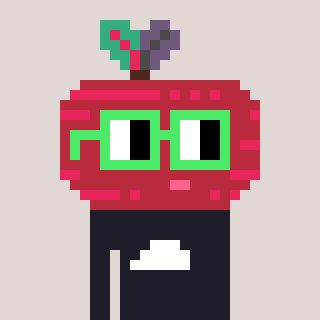
a pixel art character with square light green glasses, a beet-shaped head and a grayscale-colored body on a warm background